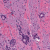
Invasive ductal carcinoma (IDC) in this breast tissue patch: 1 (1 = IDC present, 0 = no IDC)